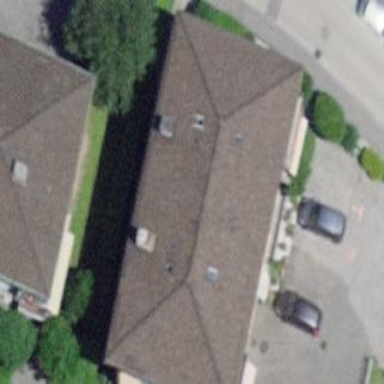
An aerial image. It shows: Building with hipped roof.